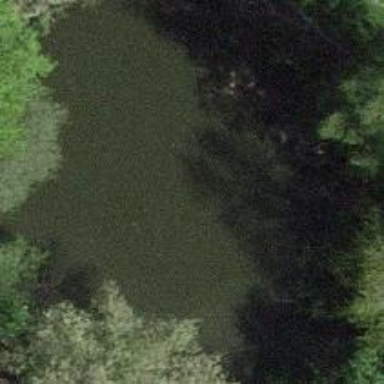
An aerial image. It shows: Serene pond surrounded by nature.